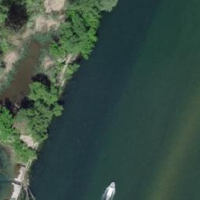
EUNIS habitat code: 15
Species observed at this site:
Aegithalos caudatus
Castor fiber
Anas platyrhynchos
Erithacus rubecula